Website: crate-barrel
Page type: billing-address
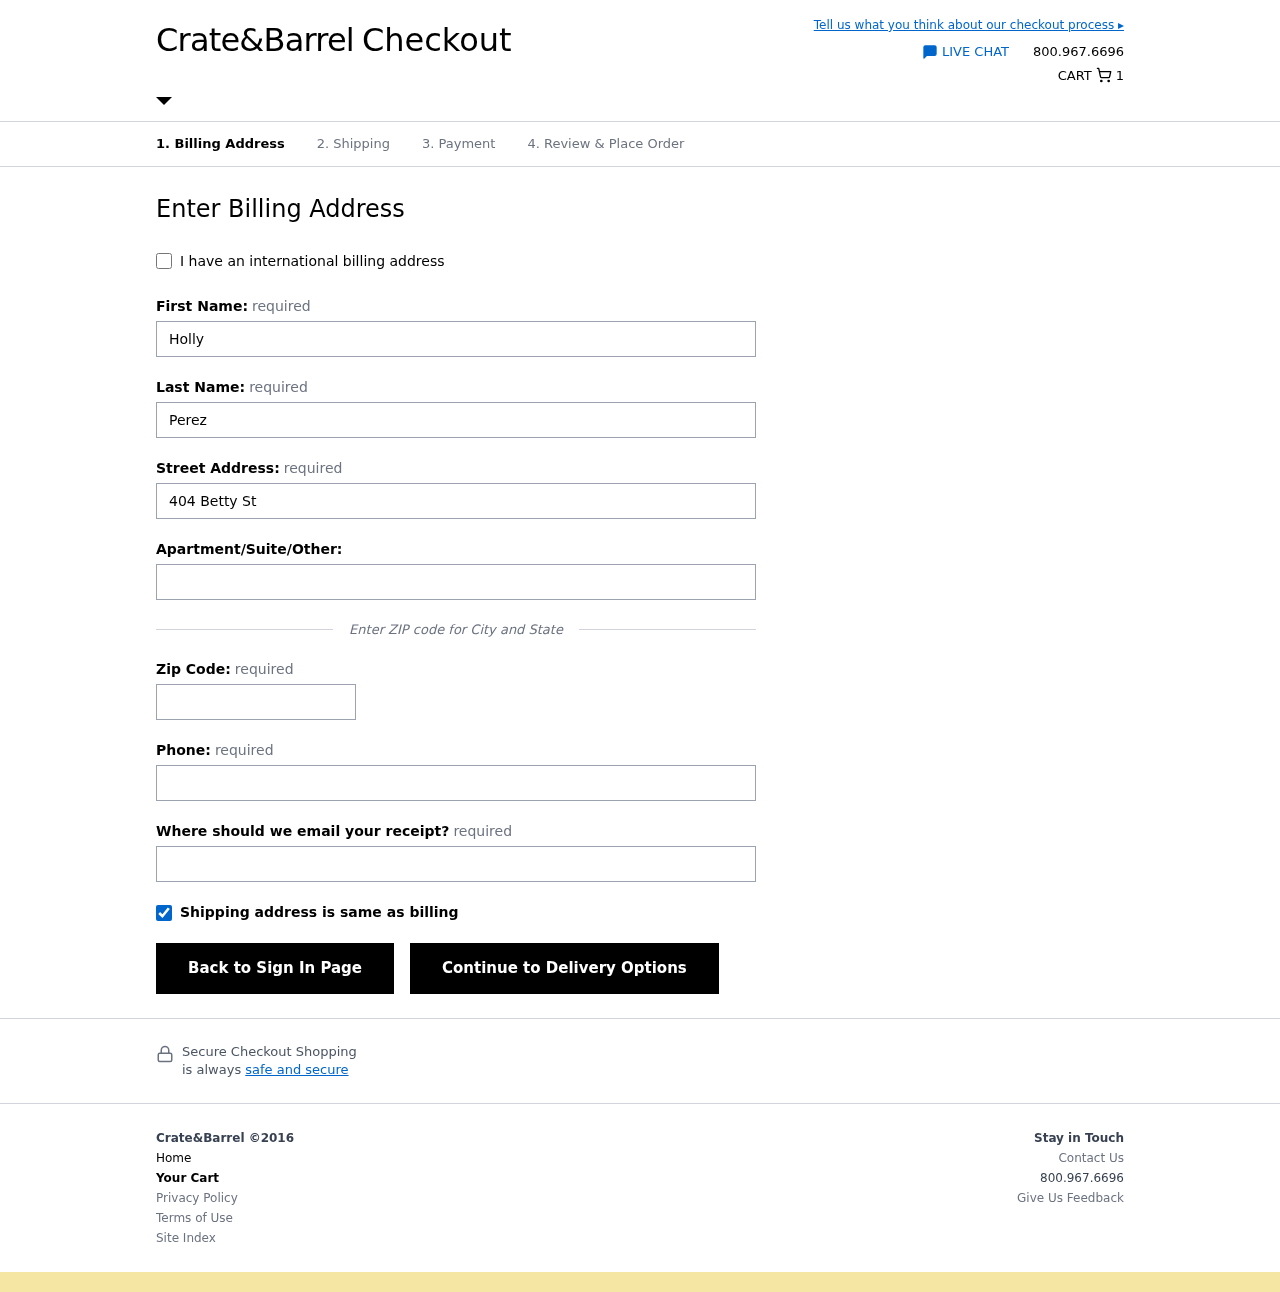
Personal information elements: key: PII_EMAIL
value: hollyperez@gmail.com
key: PII_FIRSTNAME
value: Holly
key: PII_LASTNAME
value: Perez
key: PII_PHONE
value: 4303121202
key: PII_POSTCODE
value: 76267
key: PII_STREET
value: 404 Betty Stream
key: PII_STREET2
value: Suite 382
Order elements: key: ORDER_NUM_ITEMS
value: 1